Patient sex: M
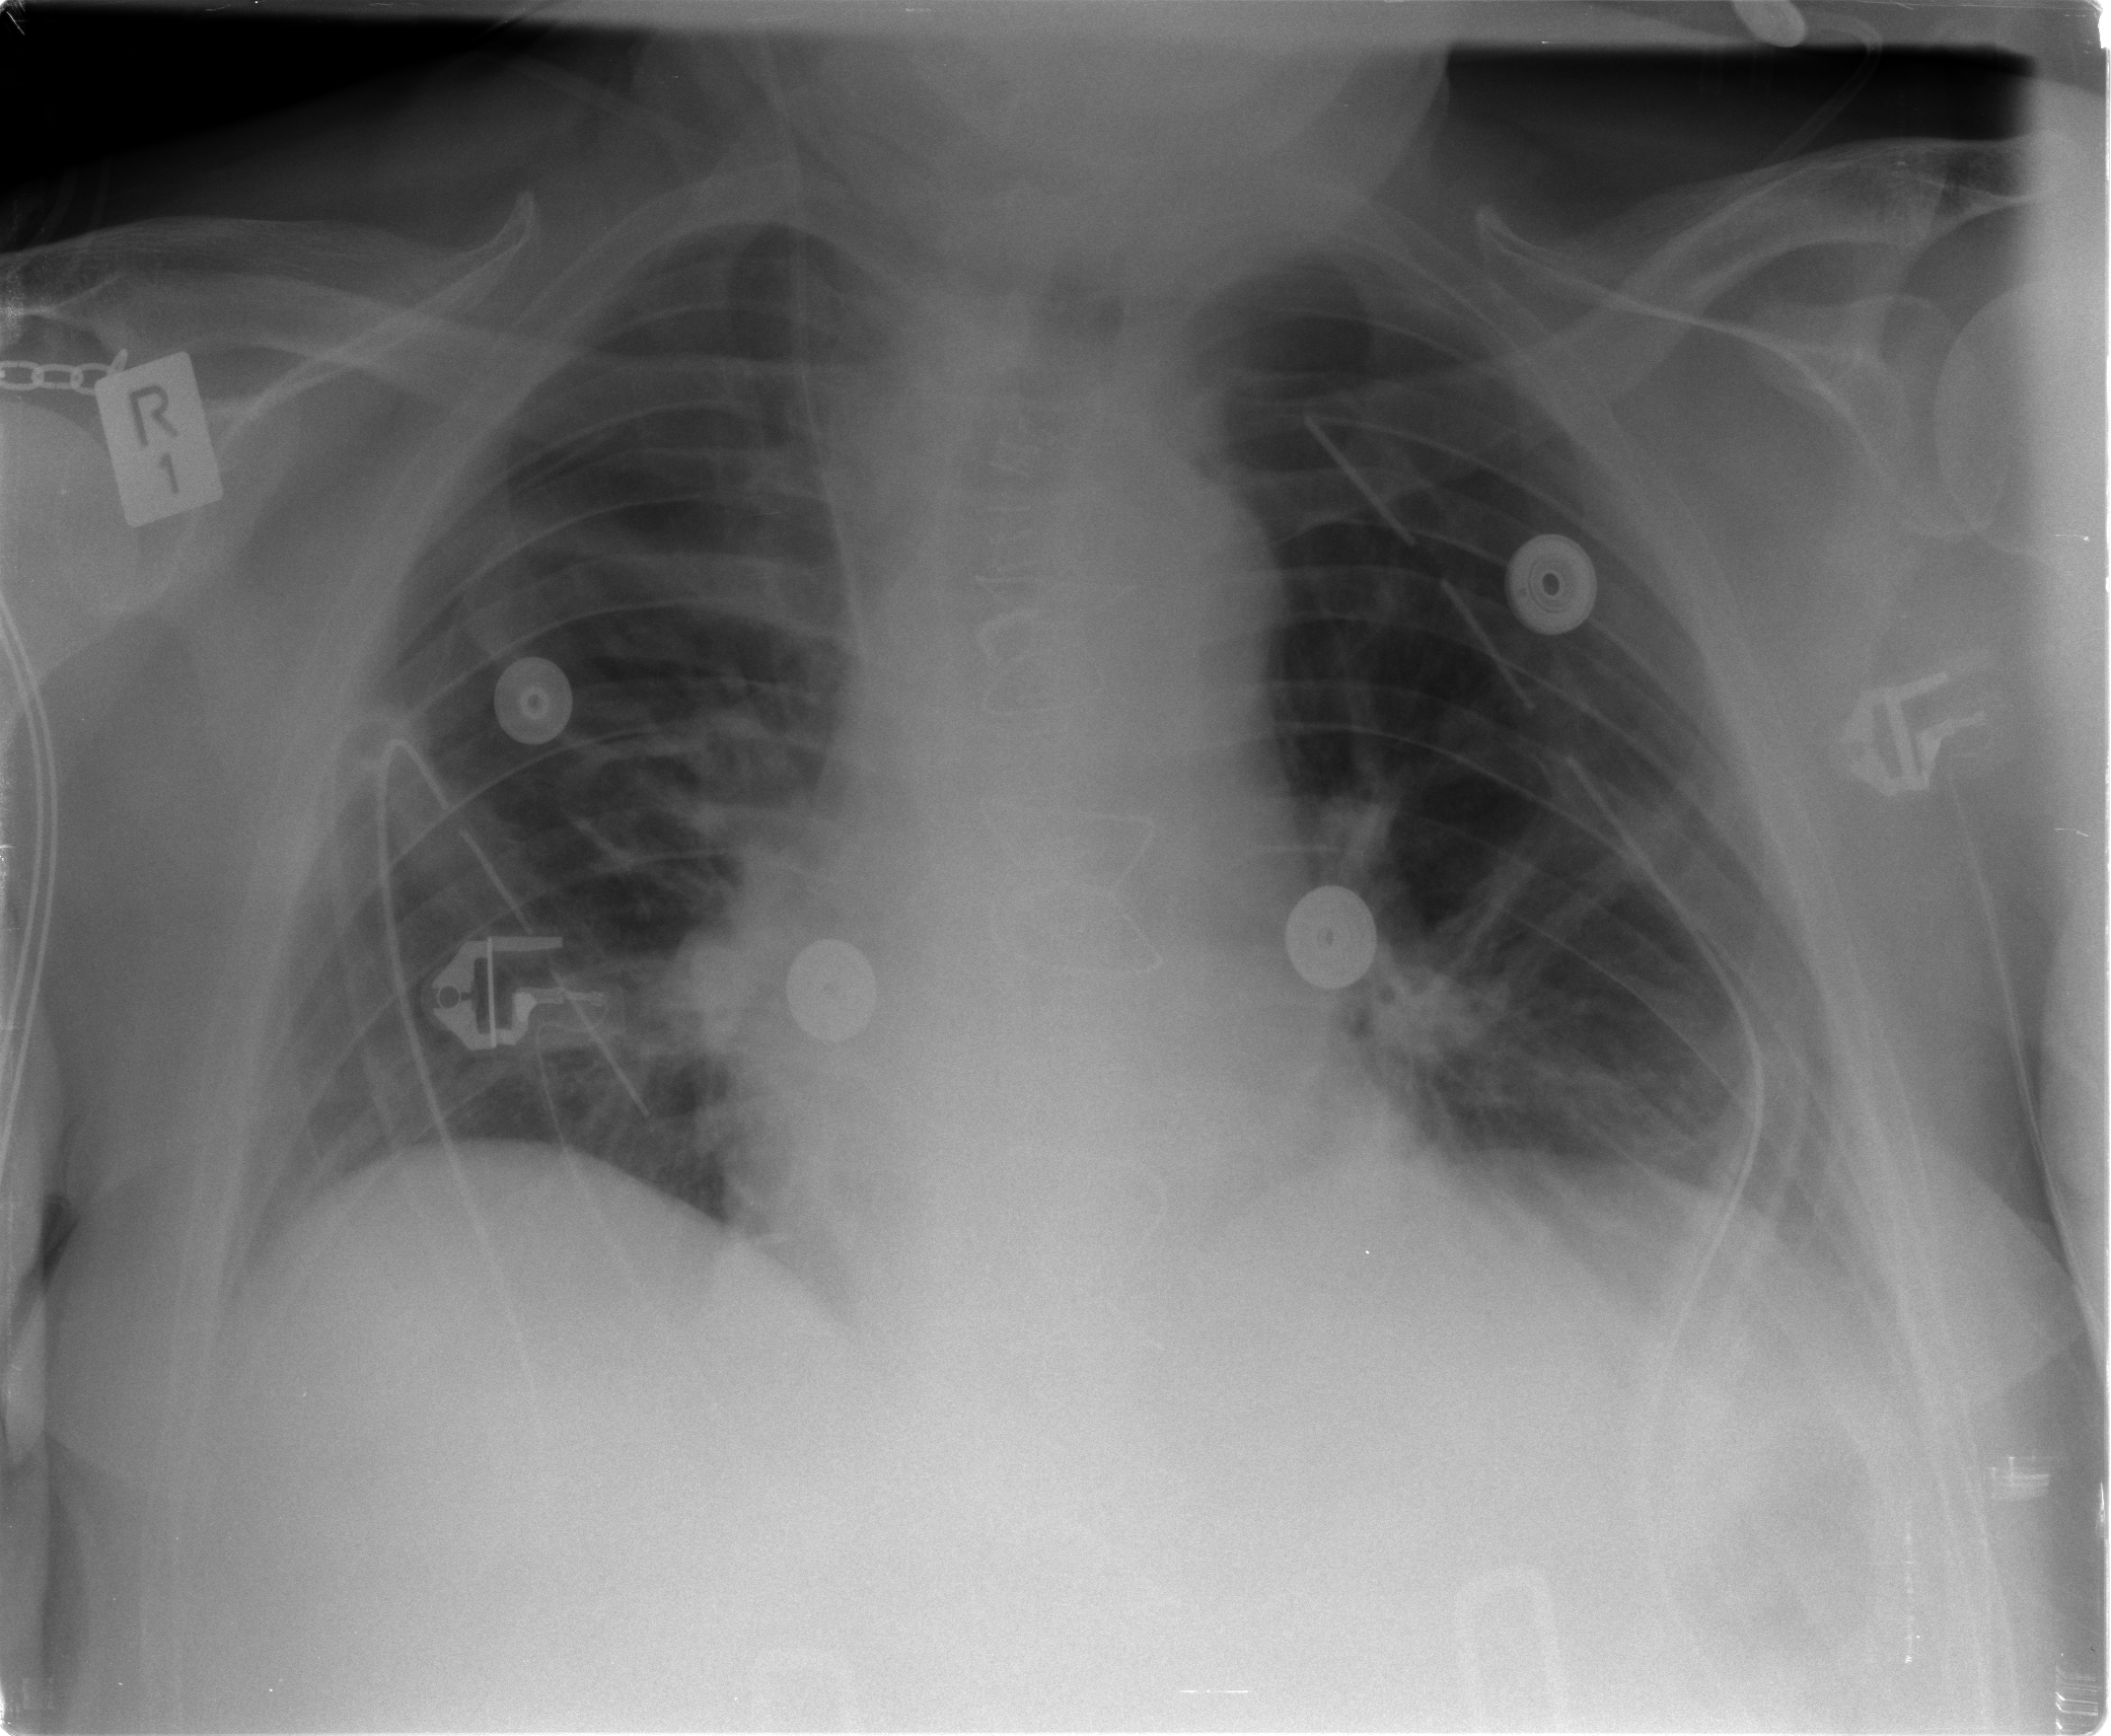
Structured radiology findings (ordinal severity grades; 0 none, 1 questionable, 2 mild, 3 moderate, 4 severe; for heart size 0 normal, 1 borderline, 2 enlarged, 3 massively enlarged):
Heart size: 0
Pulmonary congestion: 2
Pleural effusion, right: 0
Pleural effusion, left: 0
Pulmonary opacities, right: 0
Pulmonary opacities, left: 0
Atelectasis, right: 0
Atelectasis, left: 2